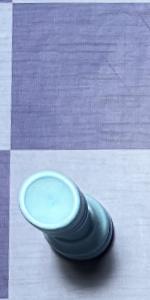
Label: Rook_White